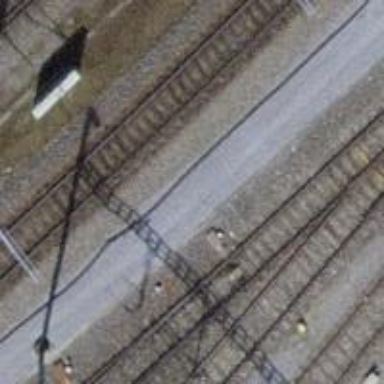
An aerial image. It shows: Railway track with contact line for electrification.